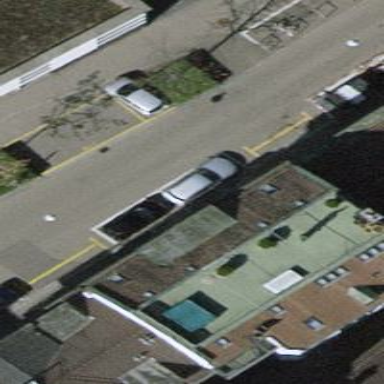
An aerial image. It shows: Parking lane designated for parking.